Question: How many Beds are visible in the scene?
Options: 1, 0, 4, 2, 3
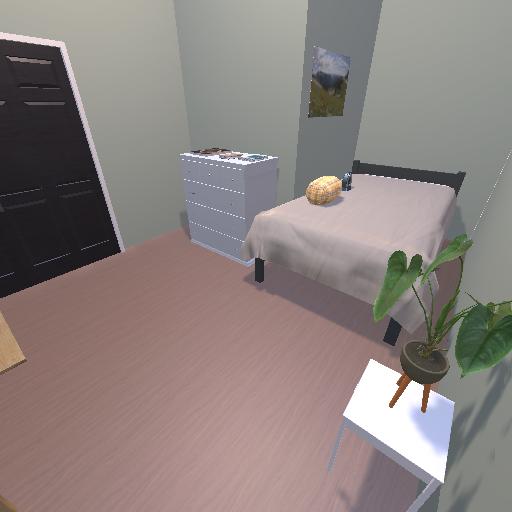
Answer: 1